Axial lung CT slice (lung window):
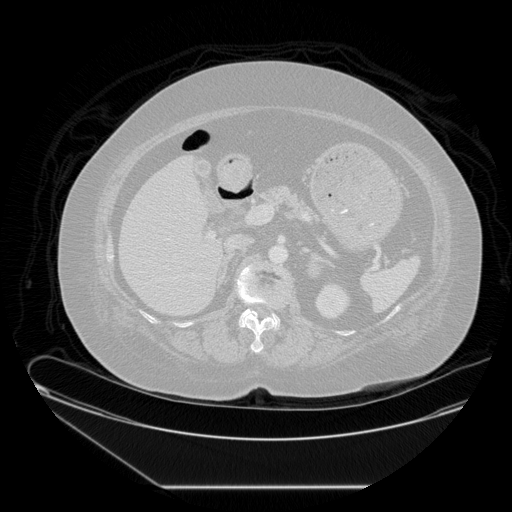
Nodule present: no